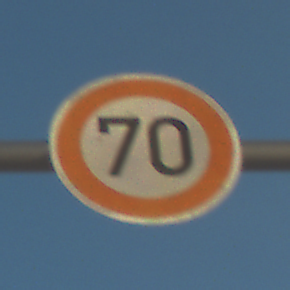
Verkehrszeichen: Geschwindigkeit70
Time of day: SunriseSunset
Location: Outdoor (Beach)
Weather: Clear
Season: NotSpecified
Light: Natural